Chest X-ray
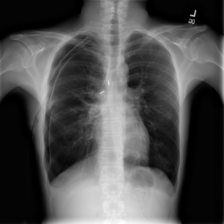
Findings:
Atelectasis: negative
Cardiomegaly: negative
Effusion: negative
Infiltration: negative
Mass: negative
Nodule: negative
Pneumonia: negative
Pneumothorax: positive
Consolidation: negative
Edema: negative
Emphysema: negative
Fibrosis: negative
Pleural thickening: negative
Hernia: negative